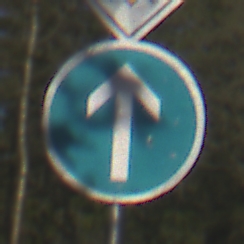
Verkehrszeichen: VorgeschriebeneFahrtrichtungGeradeaus
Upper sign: Vorfahrtsstrasse
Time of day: MorningAfternoon
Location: Outdoor (Nature)
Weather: Clear
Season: Winter
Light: Natural